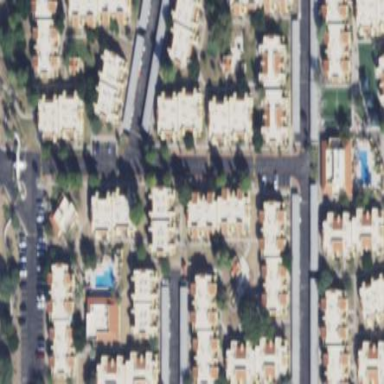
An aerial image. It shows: Residential area with apartments.